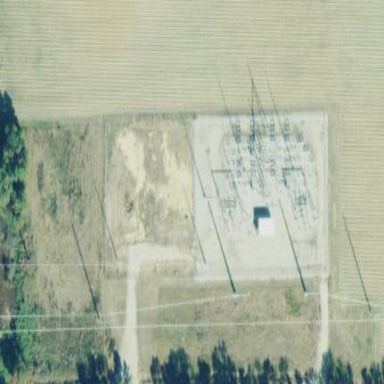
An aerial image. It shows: Power substation with fence around it. The substation is used for switching.